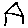
Label: house